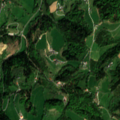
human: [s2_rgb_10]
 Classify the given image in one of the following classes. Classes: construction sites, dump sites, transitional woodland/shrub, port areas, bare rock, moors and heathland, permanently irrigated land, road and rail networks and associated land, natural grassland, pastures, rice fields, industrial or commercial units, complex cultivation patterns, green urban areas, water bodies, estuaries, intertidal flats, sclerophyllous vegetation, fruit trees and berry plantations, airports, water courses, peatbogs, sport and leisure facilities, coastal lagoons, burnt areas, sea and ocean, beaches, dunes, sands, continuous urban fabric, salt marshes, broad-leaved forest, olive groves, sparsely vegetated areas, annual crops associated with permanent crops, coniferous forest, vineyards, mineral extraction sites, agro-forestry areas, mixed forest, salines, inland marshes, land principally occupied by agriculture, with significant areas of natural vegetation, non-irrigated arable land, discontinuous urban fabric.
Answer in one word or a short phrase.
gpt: non-irrigated arable land, pastures, land principally occupied by agriculture, with significant areas of natural vegetation, broad-leaved forest